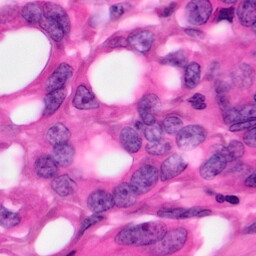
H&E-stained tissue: Pancreatic